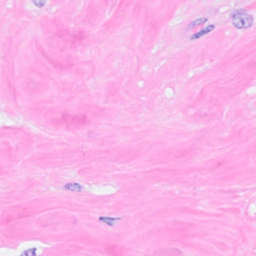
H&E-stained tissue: Breast